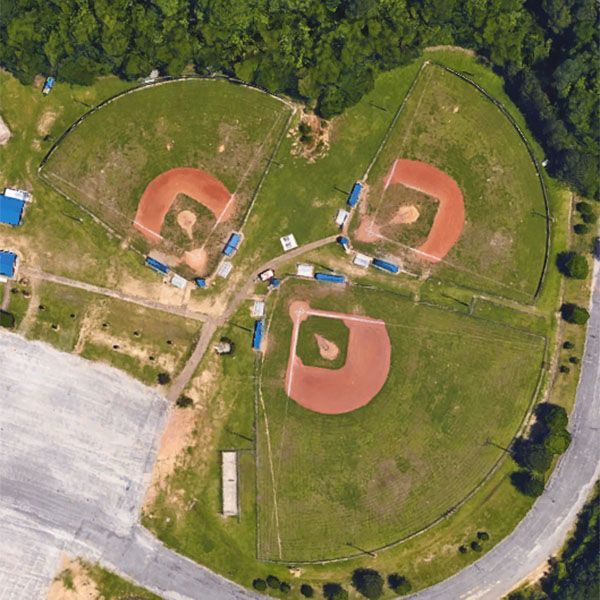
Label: BaseballField